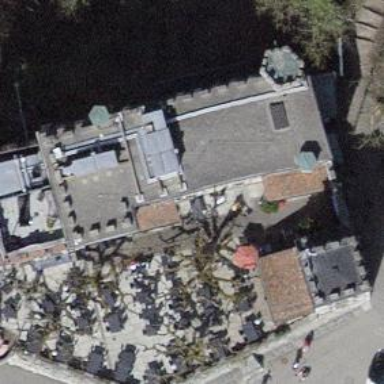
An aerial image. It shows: Building that houses restaurant.